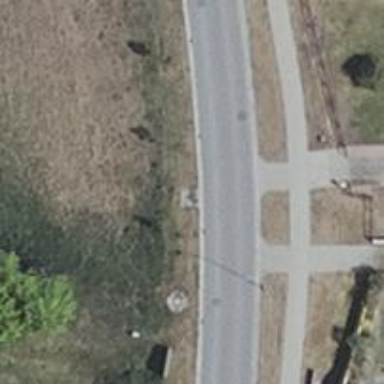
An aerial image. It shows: Asphalt road classified as primary highway.